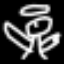
Label: angel